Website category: university
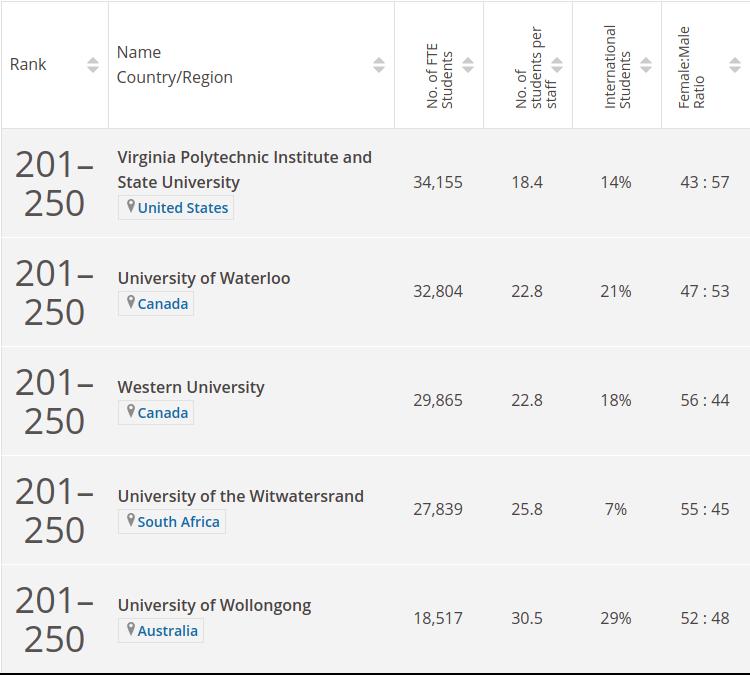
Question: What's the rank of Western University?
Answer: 201250

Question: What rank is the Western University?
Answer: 201250

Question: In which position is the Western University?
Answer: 201250

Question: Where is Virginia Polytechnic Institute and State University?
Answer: United States

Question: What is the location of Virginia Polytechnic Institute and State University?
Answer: United States

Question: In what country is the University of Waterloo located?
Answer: Canada

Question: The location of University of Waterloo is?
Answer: Canada

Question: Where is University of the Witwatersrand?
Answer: South Africa

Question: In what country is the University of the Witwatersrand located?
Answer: South Africa

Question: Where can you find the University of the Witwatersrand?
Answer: South Africa

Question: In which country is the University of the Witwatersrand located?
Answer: South Africa

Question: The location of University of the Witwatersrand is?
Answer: South Africa

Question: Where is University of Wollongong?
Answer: Australia

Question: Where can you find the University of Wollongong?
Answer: Australia

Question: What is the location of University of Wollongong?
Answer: Australia

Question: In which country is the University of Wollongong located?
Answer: Australia

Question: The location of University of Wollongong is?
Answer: Australia

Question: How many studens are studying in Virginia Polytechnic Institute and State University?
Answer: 34,155

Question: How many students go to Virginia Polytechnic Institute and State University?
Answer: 34,155

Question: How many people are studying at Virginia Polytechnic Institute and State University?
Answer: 34,155

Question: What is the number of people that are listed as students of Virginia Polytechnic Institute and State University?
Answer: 34,155

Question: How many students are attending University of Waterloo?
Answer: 32,804

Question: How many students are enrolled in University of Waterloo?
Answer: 32,804

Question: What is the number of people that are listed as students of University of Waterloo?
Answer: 32,804

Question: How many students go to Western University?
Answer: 29,865

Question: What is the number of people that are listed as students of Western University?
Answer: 29,865

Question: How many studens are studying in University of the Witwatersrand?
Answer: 27,839

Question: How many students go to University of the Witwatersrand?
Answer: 27,839

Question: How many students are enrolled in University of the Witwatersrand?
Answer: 27,839

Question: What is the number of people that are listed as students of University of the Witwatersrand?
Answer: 27,839

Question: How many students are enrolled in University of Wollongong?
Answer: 18,517

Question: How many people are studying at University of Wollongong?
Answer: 18,517

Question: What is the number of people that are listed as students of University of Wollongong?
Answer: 18,517

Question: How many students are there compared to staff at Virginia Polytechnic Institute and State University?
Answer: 18.4

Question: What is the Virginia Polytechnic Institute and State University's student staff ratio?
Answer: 18.4

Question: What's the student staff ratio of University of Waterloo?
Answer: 22.8

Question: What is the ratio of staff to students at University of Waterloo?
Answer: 22.8

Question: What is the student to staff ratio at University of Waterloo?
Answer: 22.8

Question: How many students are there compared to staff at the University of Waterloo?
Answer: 22.8

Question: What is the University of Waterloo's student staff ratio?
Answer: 22.8

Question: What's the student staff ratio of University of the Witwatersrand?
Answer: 25.8

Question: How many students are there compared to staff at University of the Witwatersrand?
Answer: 25.8

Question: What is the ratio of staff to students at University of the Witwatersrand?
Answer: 25.8

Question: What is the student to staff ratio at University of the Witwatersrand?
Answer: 25.8

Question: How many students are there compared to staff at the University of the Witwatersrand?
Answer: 25.8

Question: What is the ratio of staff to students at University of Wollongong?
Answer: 30.5

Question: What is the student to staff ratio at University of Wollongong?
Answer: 30.5

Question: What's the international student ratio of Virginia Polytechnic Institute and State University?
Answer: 14%

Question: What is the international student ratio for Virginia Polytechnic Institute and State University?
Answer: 14%

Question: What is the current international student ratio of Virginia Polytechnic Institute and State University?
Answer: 14%

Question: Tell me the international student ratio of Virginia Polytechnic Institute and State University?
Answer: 14%

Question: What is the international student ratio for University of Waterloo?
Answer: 21%

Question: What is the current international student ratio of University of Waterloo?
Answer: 21%

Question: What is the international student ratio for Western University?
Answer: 18%

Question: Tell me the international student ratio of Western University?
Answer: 18%

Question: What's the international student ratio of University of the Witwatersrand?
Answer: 7%

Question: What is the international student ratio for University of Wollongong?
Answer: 29%

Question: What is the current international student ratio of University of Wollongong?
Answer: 29%

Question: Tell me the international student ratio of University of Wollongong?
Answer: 29%

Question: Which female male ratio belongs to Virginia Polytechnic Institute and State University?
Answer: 43 : 57

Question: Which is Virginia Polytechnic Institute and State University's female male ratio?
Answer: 43 : 57

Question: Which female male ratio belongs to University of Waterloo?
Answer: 47 : 53

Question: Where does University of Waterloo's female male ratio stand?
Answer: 47 : 53

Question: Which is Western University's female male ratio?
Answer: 56 : 44